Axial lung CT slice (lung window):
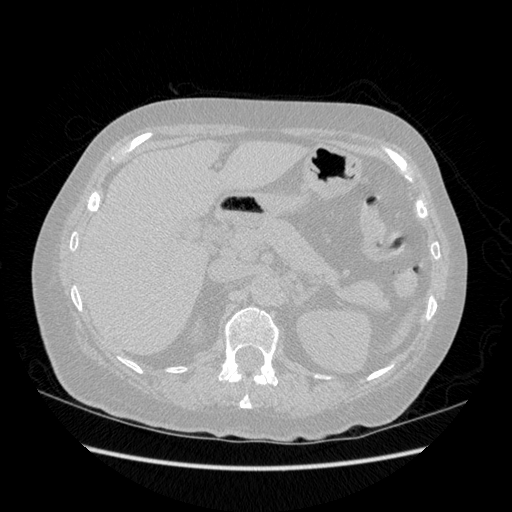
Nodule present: no